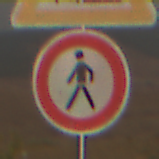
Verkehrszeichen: VerbotFussgaenger
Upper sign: Arbeitsstelle
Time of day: SunriseSunset
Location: Outdoor (Nature)
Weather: Clear
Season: NotSpecified
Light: Natural